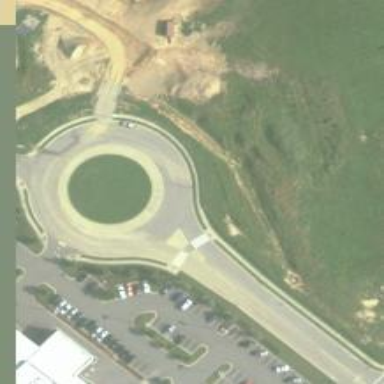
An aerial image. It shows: Asphalt road in residential area leading to roundabout.